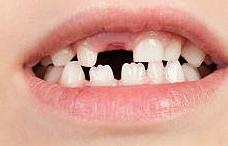
Condition: hypodontia